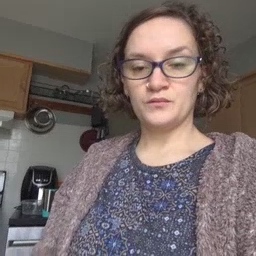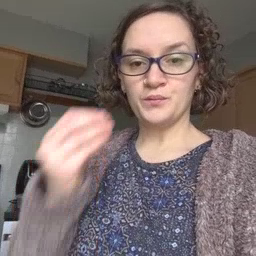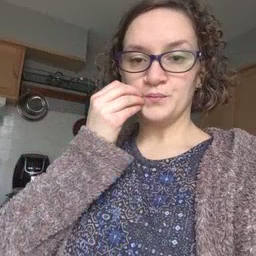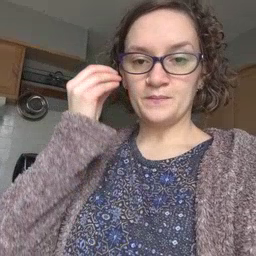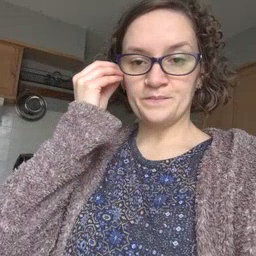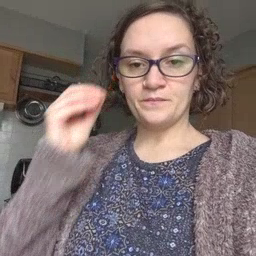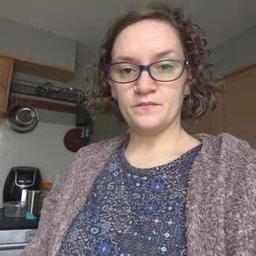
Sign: home